Question: I can't understand, why any calculators don't allow me to write float number base of logarithmic functions. For example: 'log 1,024(2000)'. Here I want to know what the exponent of '1,024' should be to get '2000'.
I have poor math knowledges. Can anybody explain what do I wrong?

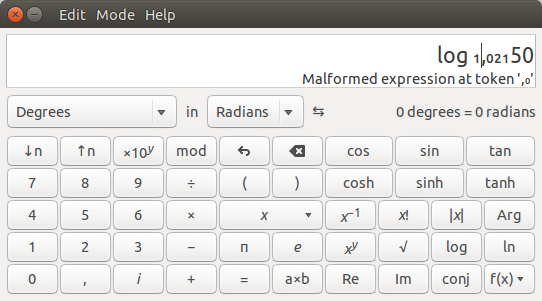
Answer: Simply use log 2000 / log 1,024 instead.